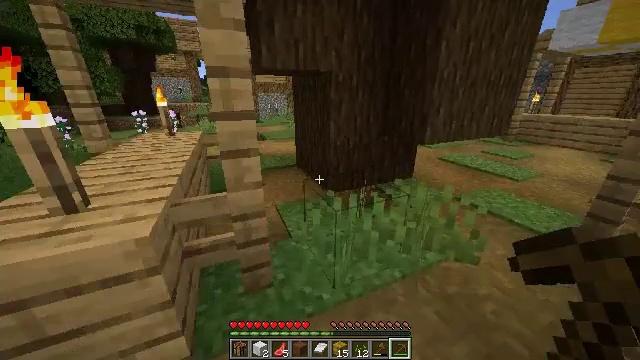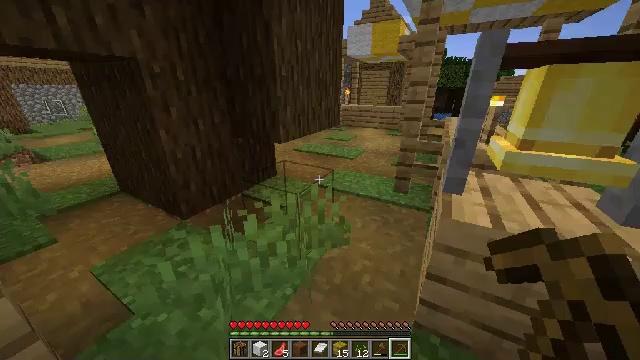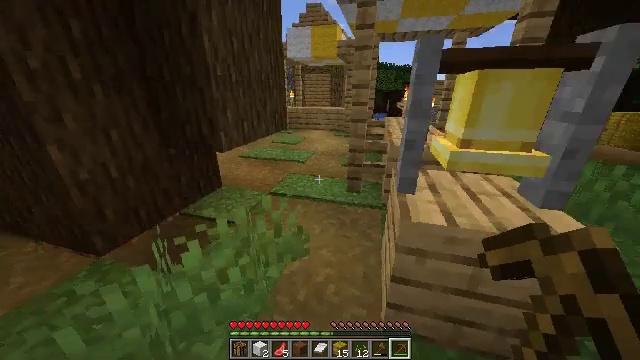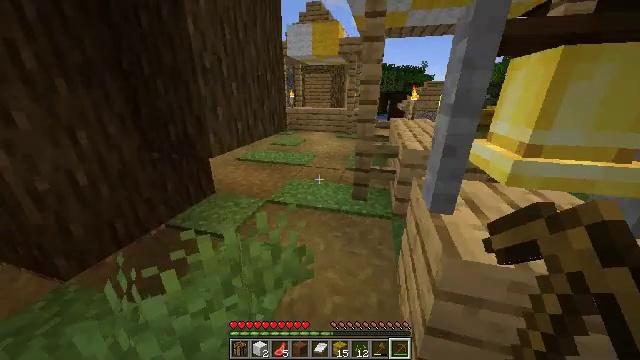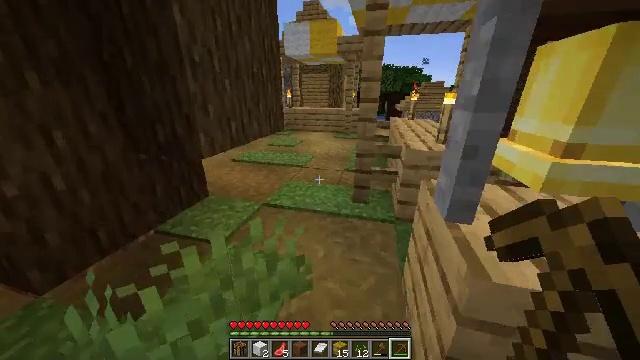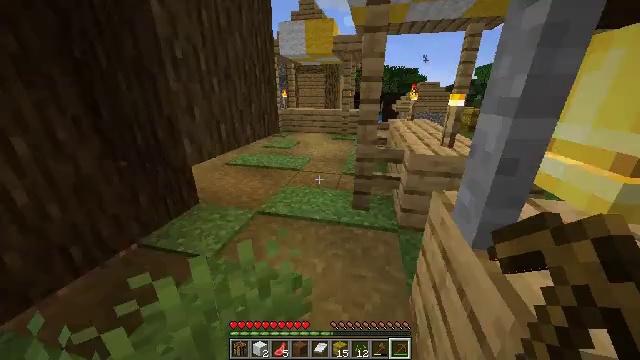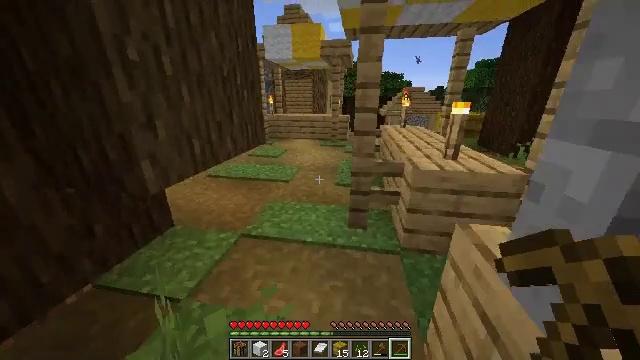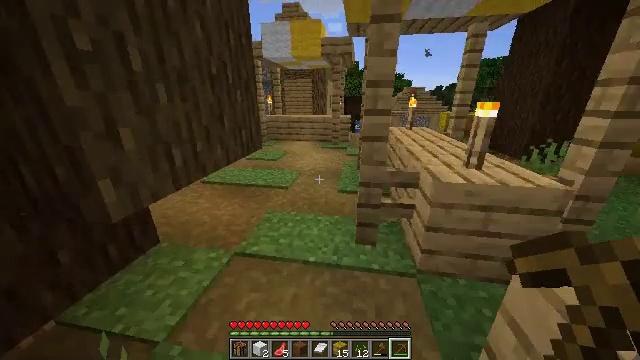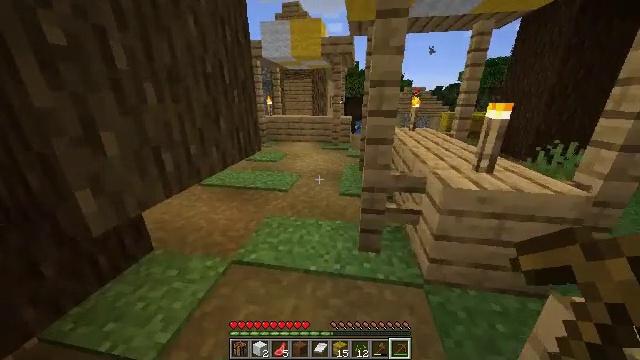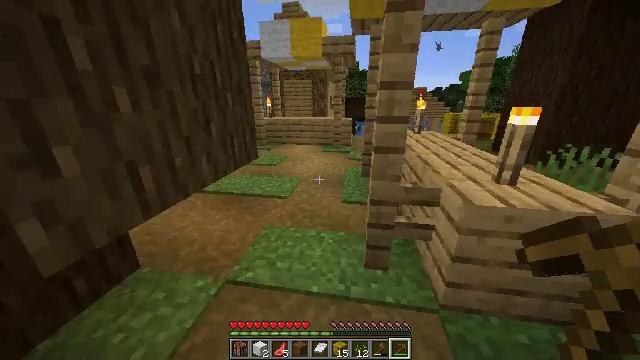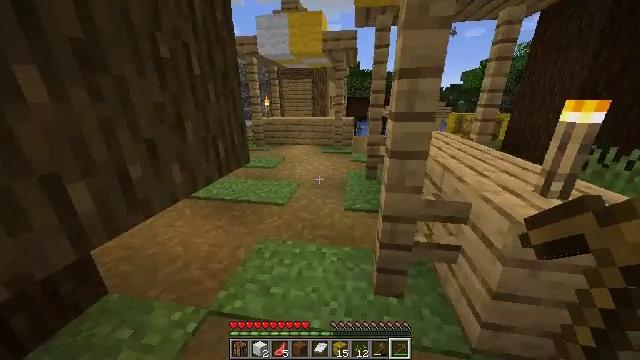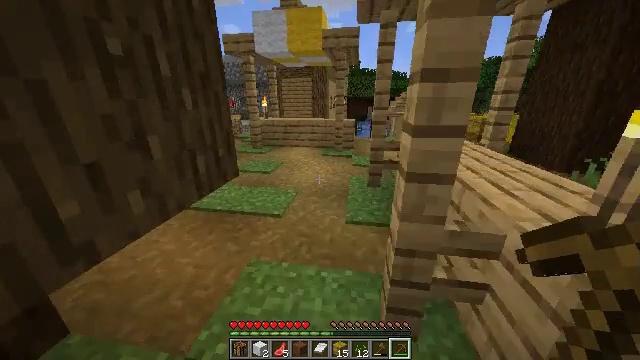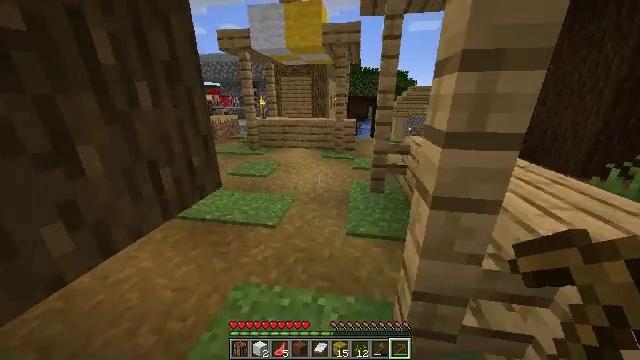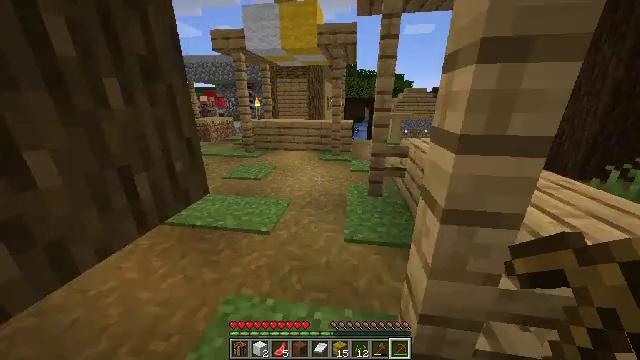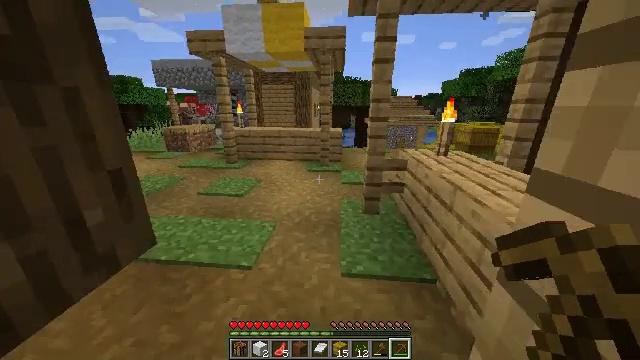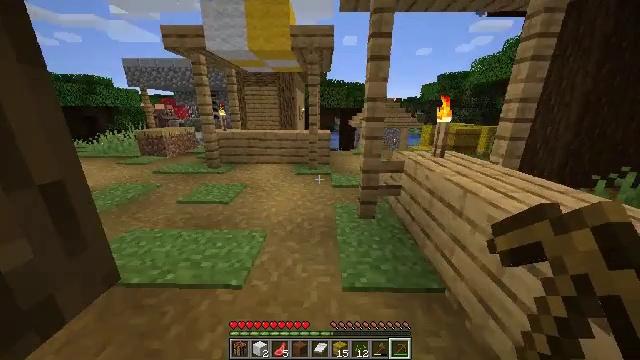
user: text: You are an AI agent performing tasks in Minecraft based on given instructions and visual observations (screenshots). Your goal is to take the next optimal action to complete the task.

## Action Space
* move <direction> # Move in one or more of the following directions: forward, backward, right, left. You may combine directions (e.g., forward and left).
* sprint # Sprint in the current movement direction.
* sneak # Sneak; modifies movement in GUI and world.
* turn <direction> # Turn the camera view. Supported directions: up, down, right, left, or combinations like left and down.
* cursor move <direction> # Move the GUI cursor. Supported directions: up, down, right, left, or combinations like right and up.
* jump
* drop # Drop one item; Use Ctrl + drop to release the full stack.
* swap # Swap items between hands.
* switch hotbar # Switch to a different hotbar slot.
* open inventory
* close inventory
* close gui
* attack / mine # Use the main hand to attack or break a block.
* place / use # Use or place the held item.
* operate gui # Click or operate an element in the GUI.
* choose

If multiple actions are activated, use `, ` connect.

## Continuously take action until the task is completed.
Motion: motion action
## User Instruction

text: Recycle the blast furnace by breaking it.
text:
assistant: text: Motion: move forward, turn right and down
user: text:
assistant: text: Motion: move forward, turn right
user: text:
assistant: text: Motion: move forward
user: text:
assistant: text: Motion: move forward
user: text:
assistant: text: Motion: move forward, turn right
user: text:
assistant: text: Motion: move forward, turn right and up
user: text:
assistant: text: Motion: move forward
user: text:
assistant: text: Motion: move forward
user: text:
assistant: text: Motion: move forward
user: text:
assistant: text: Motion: move forward
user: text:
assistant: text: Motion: move forward
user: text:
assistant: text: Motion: move forward
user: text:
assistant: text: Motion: move forward
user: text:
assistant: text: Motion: move forward and move left, turn right and up
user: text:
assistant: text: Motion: move forward and move left, turn right
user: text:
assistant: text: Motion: move forward and move left, turn right
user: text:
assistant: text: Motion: move forward and move left
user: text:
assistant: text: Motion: move forward
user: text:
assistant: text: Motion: move forward
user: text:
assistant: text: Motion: move forward
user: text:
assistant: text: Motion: move forward
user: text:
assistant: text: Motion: move forward
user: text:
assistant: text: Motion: move forward
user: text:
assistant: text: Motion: move forward, turn right
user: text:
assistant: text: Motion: move forward, turn right
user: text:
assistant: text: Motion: move forward, turn right
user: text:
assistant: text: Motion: move forward, turn right
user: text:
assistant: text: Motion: move forward
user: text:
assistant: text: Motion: move forward, turn right
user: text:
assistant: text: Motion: move forward, turn right